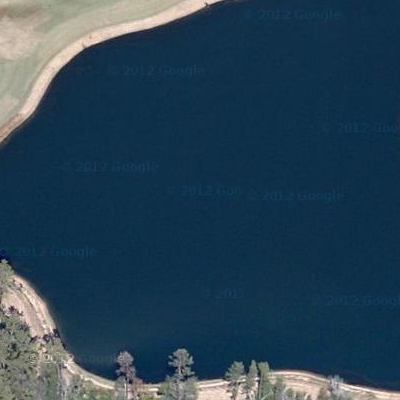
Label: dRiverLake